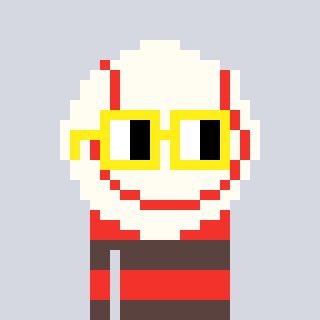
a pixel art character with square yellow glasses, a baseball ball-shaped head and a darkbrown-colored body on a cool background